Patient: sex M, age 44
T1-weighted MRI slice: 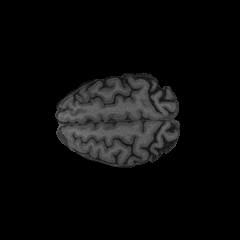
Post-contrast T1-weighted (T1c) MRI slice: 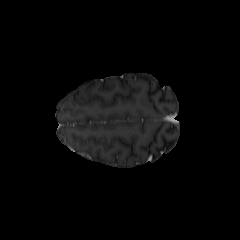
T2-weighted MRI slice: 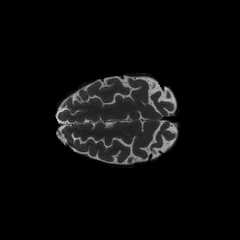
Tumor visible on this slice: no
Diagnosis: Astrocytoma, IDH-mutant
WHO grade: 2